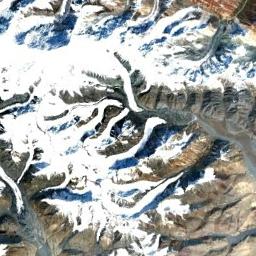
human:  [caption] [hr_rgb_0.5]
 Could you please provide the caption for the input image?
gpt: The ground on the snowberg is uneven .

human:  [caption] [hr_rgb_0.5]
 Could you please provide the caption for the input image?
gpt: The snowberg is partly covered with snow and ice but some ridges are not covered by snow and ice .

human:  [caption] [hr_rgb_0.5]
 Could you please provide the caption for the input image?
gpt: The snow berg is consist of bare land and white snow .

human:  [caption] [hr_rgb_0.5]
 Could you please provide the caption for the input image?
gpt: Only the peaks of the snow-capped mountains are covered with snow .

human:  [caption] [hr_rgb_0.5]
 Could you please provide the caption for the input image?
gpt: There are much snow and some bare land on the snowberg .